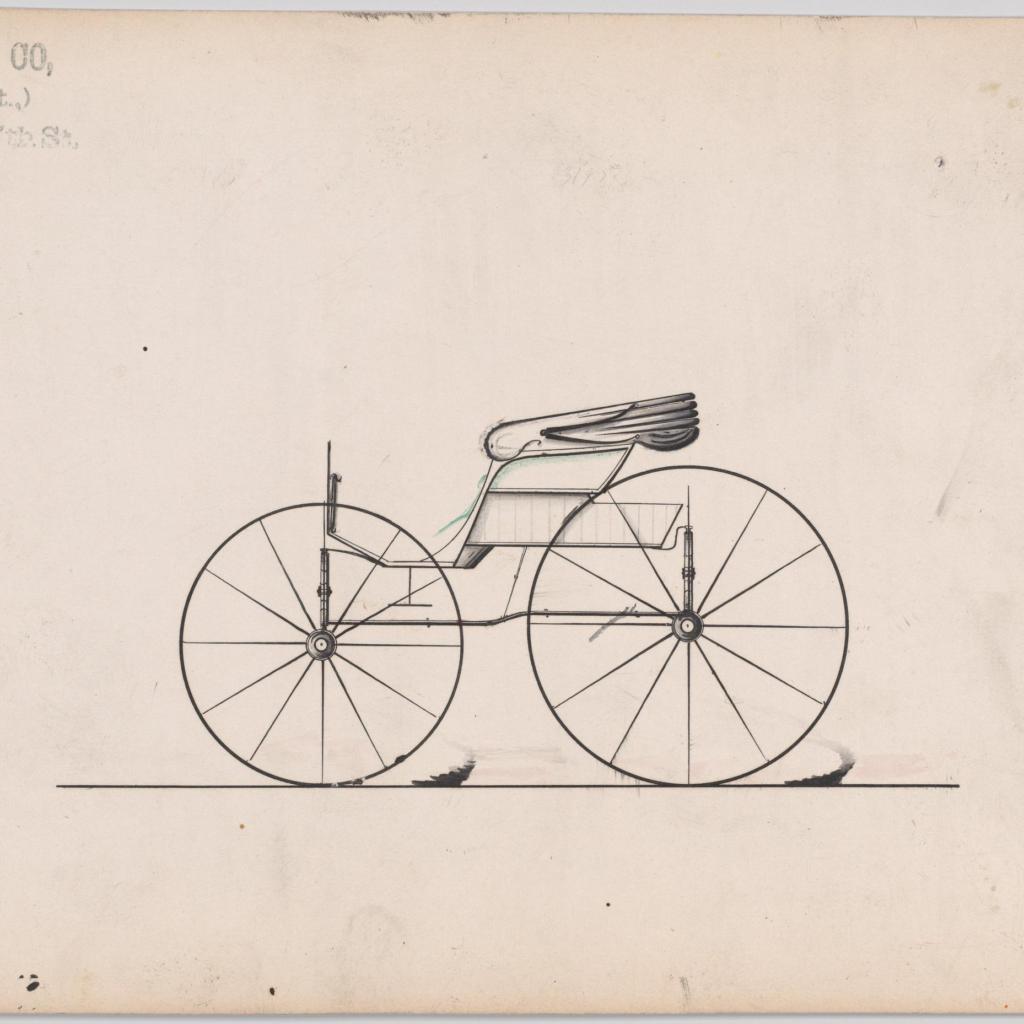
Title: Design for Pony Phaeton, no. 3195a
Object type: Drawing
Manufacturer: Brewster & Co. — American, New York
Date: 1876
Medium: Pen and black ink, watwercolor and gouache
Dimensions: Sheet: 6 1/8 x 9 in. (15.6 x 22.9 cm)
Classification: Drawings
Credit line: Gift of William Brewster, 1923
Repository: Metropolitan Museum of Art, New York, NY